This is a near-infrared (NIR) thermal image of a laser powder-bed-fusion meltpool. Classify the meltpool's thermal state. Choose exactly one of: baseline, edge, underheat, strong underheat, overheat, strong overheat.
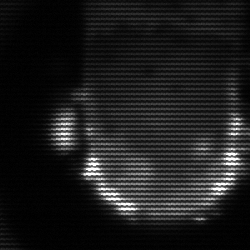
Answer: baseline